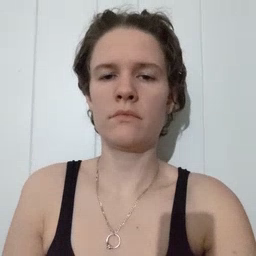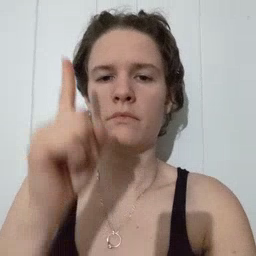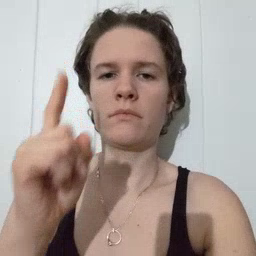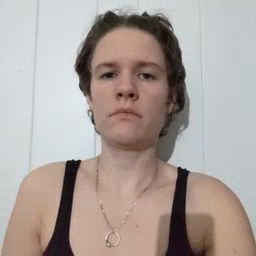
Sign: up